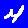
Digit: 4